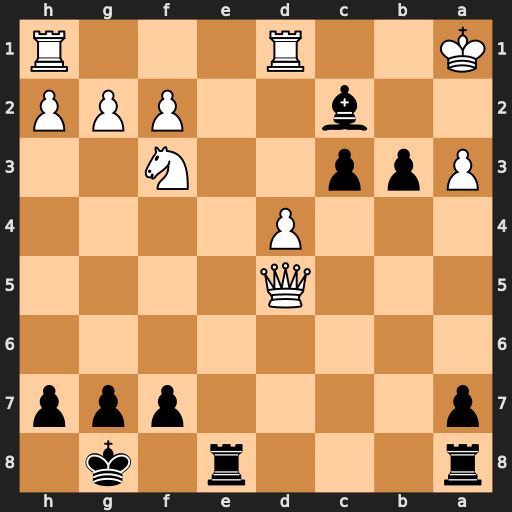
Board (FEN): r3r1k1/p4ppp/8/3Q4/3P4/Ppp2N2/2b2PPP/K2R3R
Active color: b
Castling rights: -
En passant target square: -
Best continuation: b2+ Ka2 Bxd1 Rxd1 c2